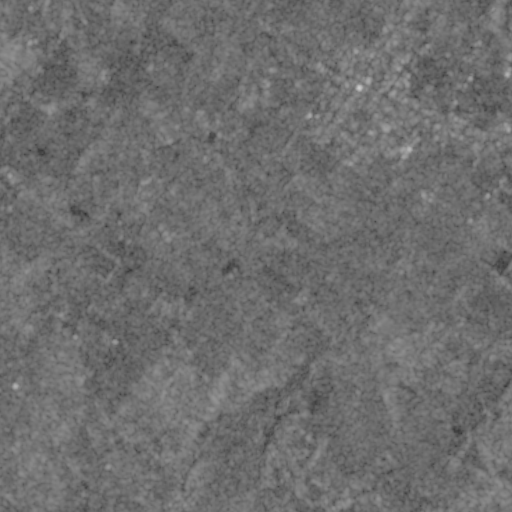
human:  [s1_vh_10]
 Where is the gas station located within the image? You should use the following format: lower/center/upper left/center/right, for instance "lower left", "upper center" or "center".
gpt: The gas station is located in the upper right of the image.
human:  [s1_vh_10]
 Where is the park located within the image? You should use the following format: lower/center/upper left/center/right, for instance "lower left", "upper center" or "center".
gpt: The park is located in the upper right of the image.
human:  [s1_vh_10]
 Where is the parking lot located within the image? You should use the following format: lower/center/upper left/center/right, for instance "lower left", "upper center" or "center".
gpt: The parking lot is located in the upper right of the image.
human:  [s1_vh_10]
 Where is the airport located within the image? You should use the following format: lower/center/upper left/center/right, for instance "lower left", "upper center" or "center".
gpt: There is no airport in the image.

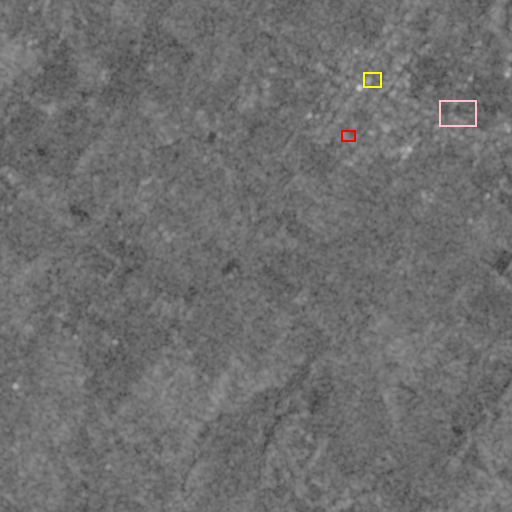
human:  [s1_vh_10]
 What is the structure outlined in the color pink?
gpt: The structure outlined in pink is a park.
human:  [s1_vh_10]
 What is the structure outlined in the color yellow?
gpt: The structure outlined in yellow is a parking lot.
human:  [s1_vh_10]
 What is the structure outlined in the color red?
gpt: The structure outlined in red is a building.
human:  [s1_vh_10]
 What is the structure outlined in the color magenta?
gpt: There is no magenta outline.